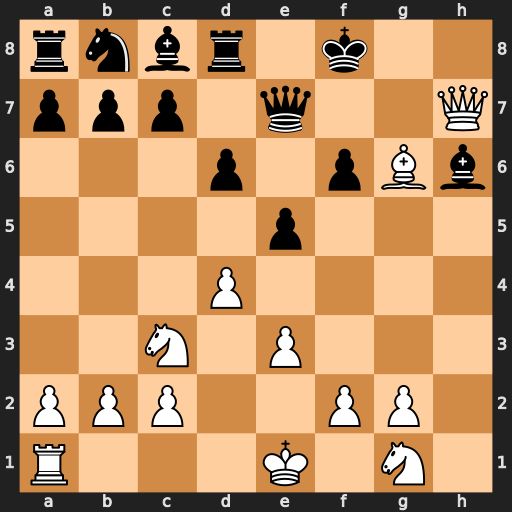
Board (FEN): rnbr1k2/ppp1q2Q/3p1pBb/4p3/3P4/2N1P3/PPP2PP1/R3K1N1
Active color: w
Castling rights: Q
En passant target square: -
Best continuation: Qh8#